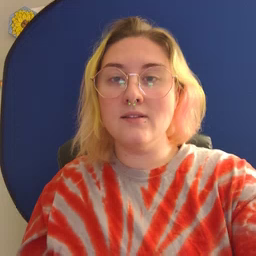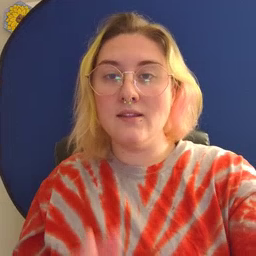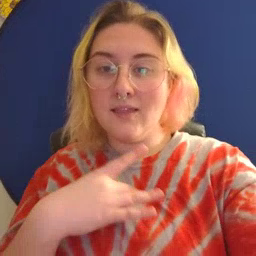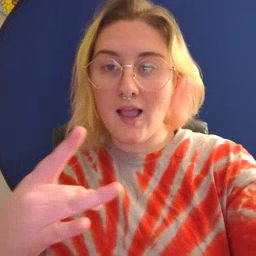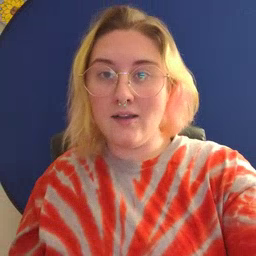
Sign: like